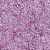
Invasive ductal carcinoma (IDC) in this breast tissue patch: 1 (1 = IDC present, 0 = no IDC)